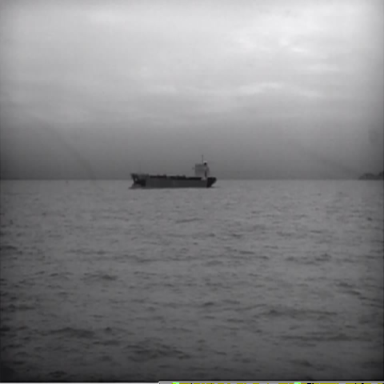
There is a liner in the infrared image.